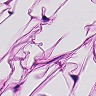
Metastatic tissue present: no